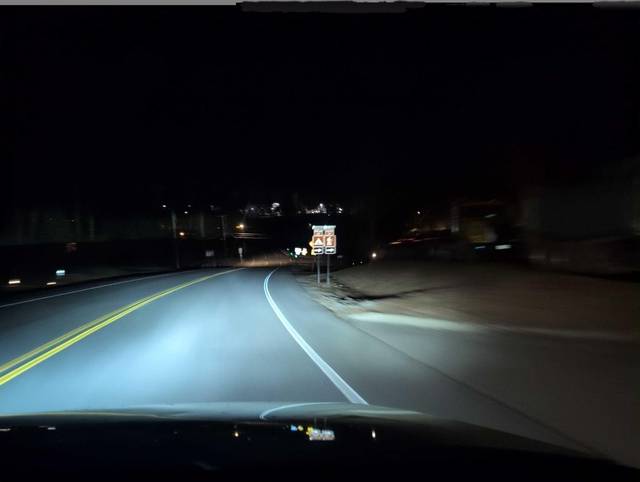
Region: United States
Coordinates: 42.195, -74.096